Chest X-ray. View position: PA
Patient age: 19
Patient sex: M
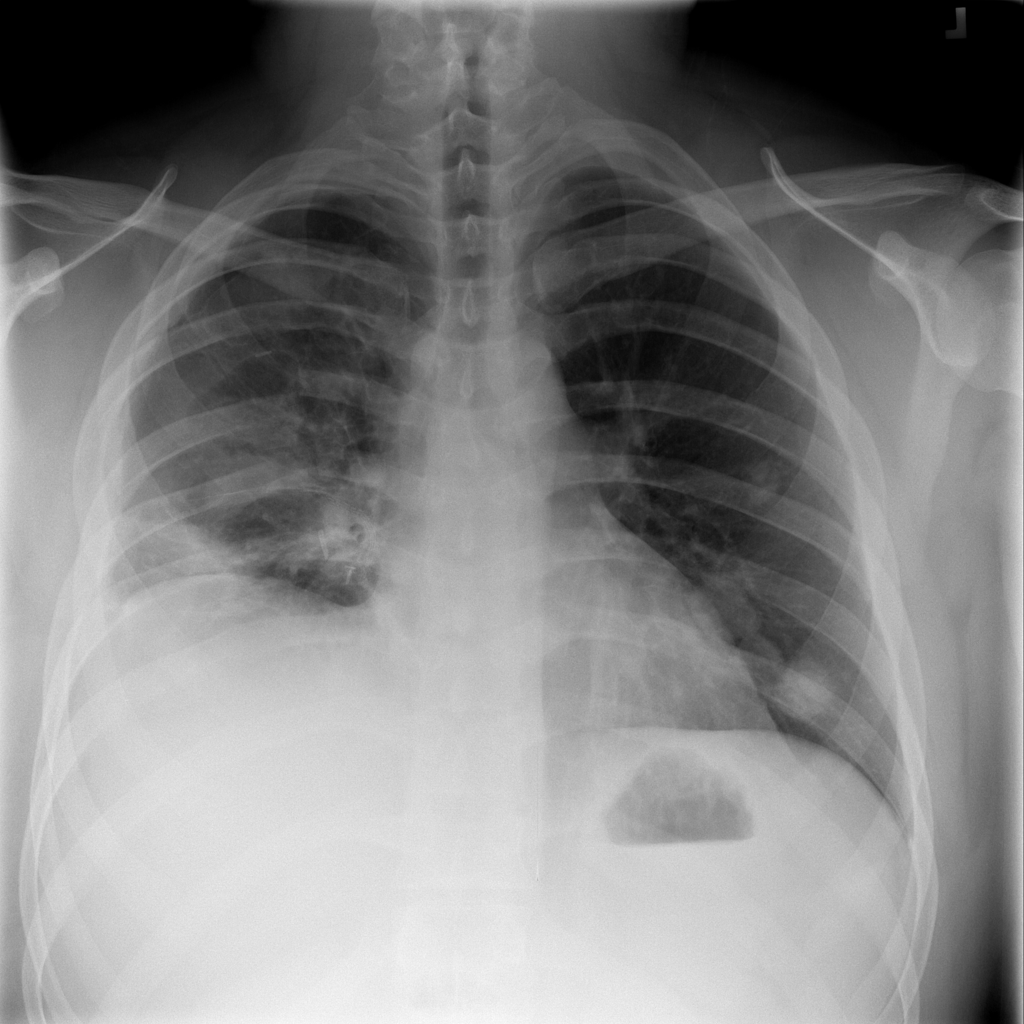
Finding: Pneumothorax